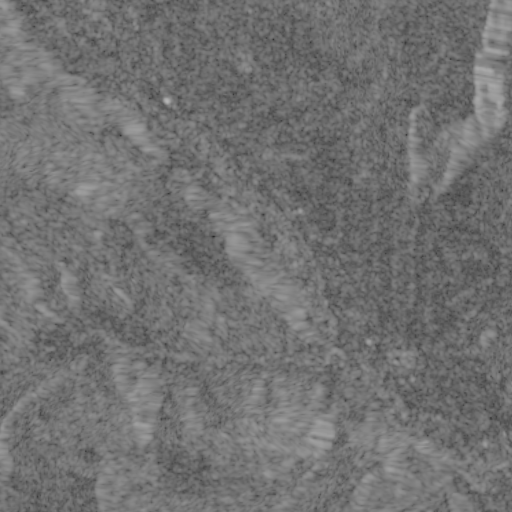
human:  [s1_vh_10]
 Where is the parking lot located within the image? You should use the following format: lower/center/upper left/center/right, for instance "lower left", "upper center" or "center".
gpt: The parking lot is located in the lower right of the image.
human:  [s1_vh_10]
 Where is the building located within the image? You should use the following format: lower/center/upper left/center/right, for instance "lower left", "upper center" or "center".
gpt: The building is located in the lower right of the image.
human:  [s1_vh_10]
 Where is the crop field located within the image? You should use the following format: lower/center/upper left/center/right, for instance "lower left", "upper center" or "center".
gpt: There is no crop field in the image.

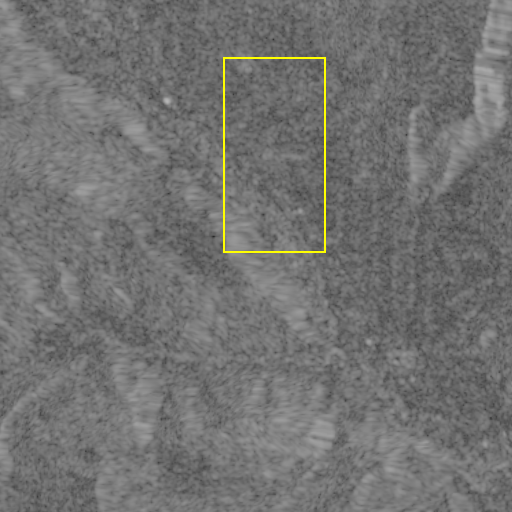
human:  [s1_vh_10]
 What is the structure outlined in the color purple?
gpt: There is no purple outline.
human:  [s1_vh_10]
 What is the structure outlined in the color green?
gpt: There is no structure outlined in green.